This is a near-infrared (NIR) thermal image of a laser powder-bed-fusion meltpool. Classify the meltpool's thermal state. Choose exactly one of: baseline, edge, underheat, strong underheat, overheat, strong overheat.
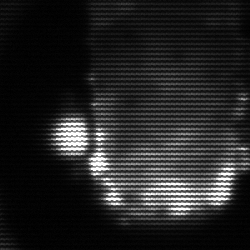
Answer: baseline